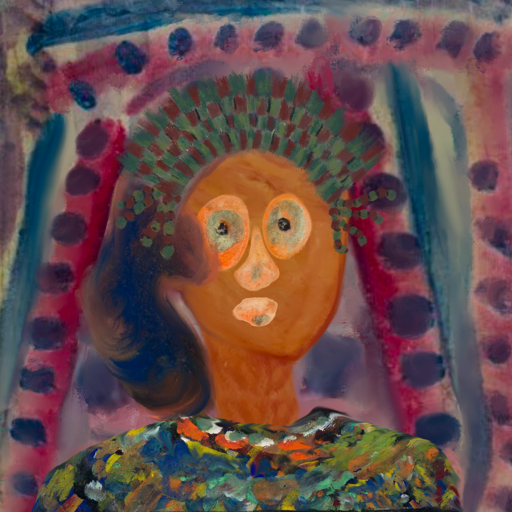
Background: HillGirl, Head And Neck Front: Pious_Lady, Face Front: Childish, Bust: An_Impression, Hair Front: Mother_And_Son_Son, Head Accessory: After_Raid_Crown, Second Necklace: Blank, Necklace: Blank, Baby: Blank